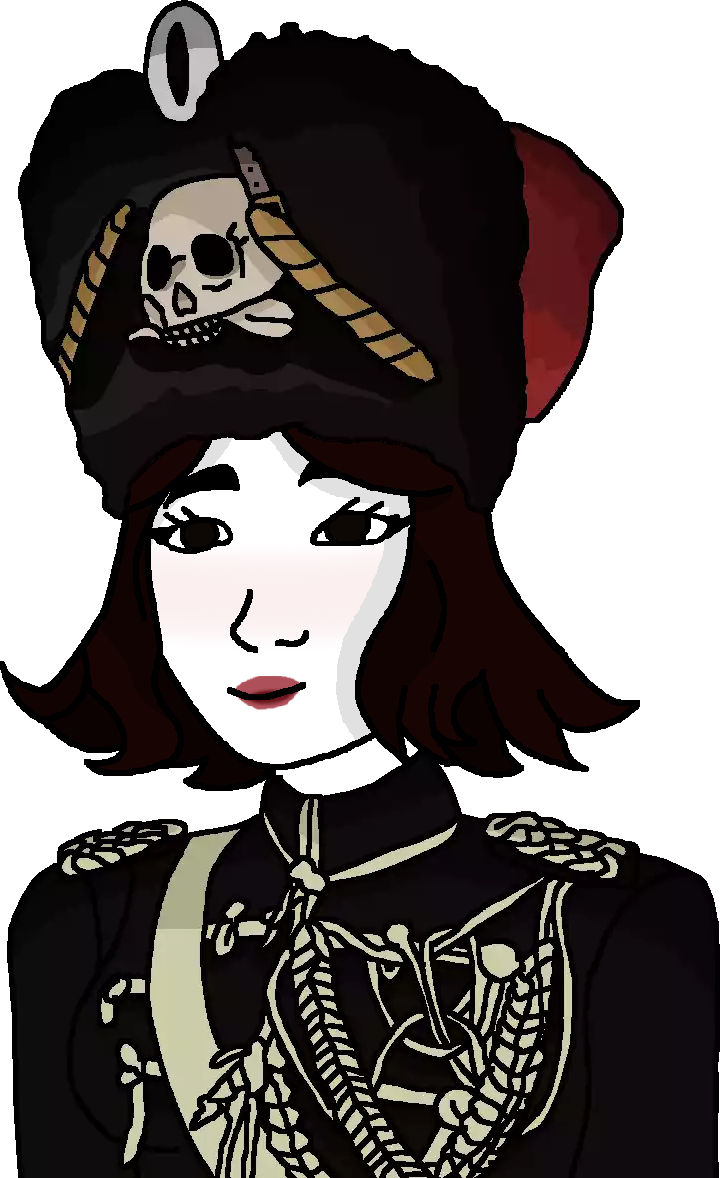
Label: 5_Doomer_Girl